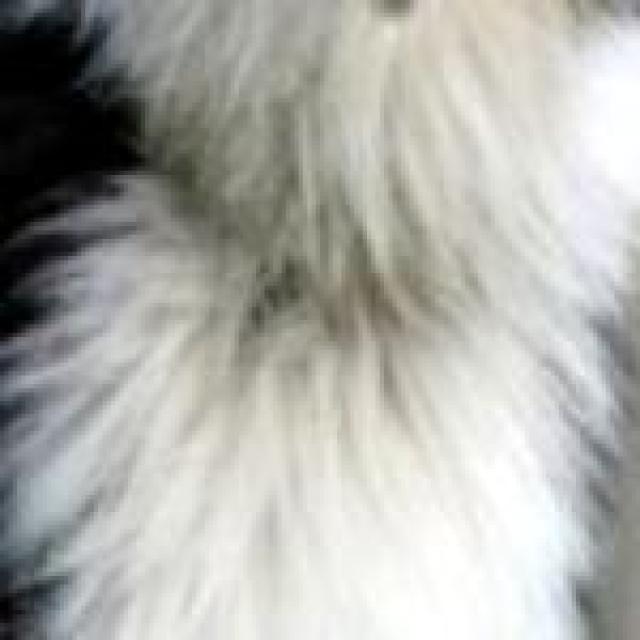
Healthy canine skin — no visible lesions, inflammation, or abnormalities. The skin and coat appear normal.